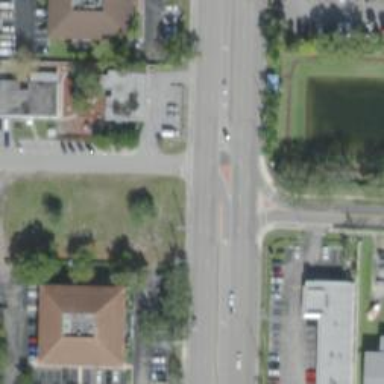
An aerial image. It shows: Uncontrolled road crossing.